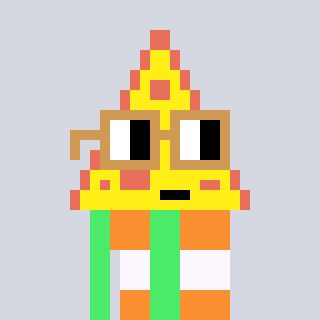
a pixel art character with square brown glasses, a pizza-shaped head and a teal-colored body on a cool background